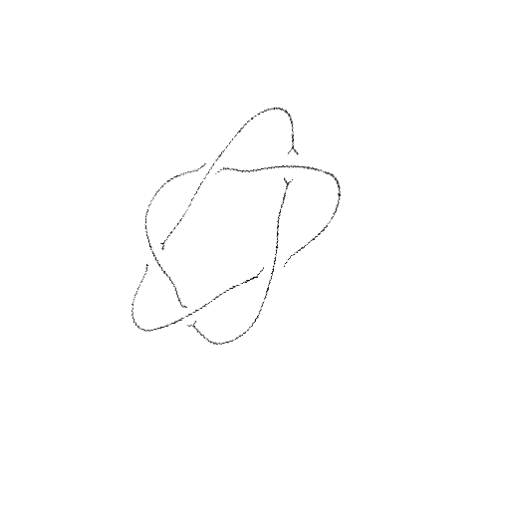
Crossing number: 5